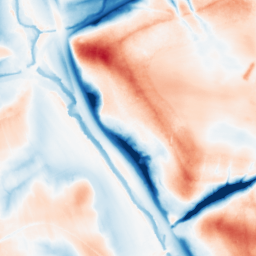
Category: multiscale
Decomposition family: dog_multiscale
Decomposition parameters: sigma_ratio: 2
n_scales: 5
base_sigma: 0.5
Upsampling method: lanczos
Upsampling parameters: scale: 4
Upsampling scale: 4